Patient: sex M, age 72
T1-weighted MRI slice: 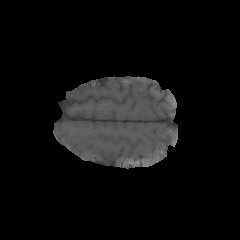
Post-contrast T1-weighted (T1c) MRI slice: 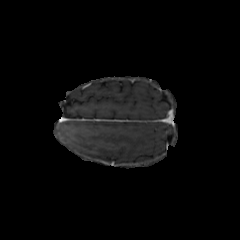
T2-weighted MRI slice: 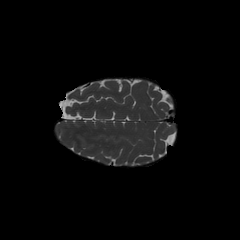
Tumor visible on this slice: no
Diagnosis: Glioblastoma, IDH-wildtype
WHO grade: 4